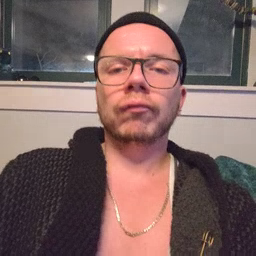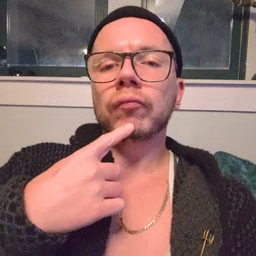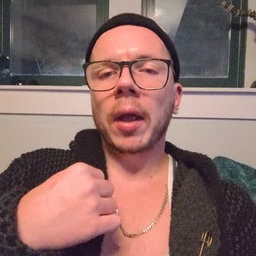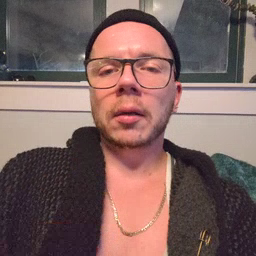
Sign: red